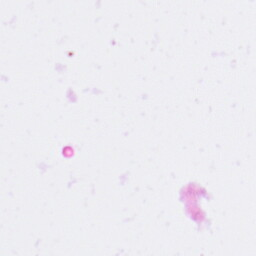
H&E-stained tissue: Pancreatic